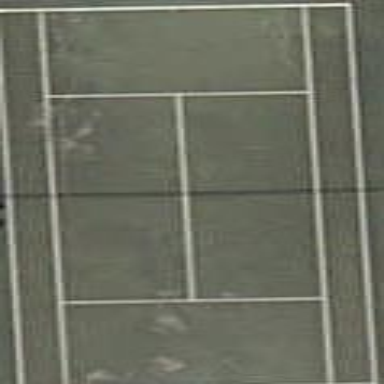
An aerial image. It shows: Tennis court on pitch.